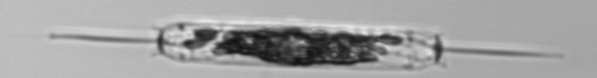
Label: Ditylum_brightwellii